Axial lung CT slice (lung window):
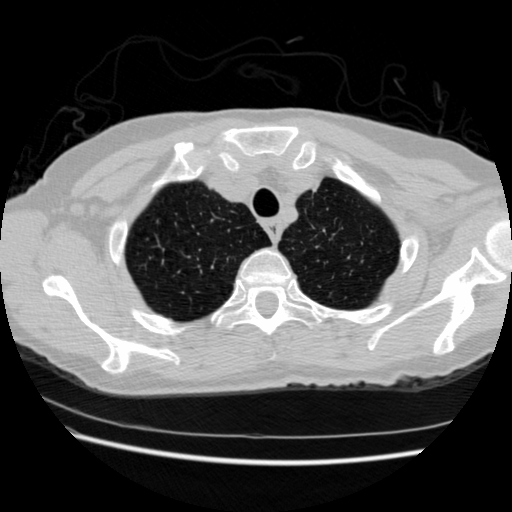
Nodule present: no